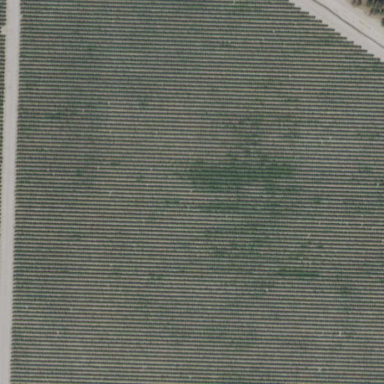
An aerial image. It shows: Almond orchard with rows of almond trees.